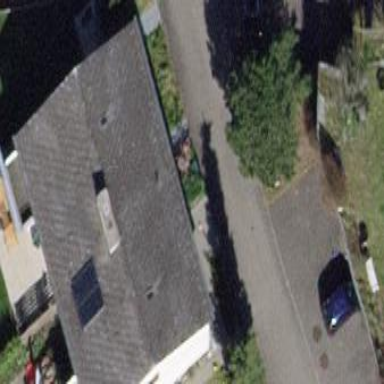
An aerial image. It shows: Building with tile roof.